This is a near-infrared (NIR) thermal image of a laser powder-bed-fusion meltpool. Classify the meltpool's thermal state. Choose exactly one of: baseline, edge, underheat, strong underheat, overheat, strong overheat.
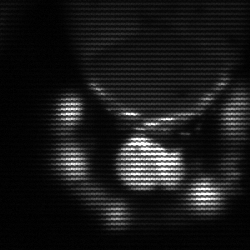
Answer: edge